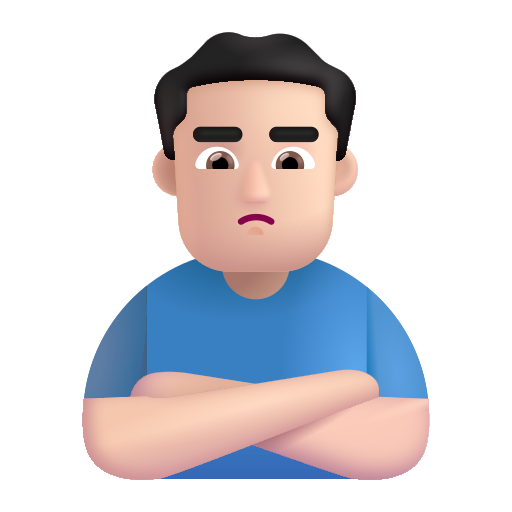
man pouting color light